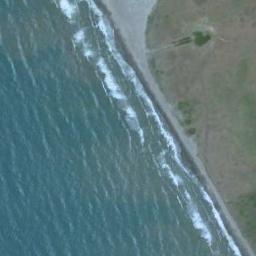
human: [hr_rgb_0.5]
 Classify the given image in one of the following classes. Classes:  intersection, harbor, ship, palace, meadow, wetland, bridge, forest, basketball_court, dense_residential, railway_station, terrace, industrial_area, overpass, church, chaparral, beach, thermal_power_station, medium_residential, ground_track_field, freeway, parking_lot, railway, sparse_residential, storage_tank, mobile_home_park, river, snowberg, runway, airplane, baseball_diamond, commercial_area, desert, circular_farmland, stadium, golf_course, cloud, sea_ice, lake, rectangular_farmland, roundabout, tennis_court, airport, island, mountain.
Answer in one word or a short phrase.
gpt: beach